Question: This is my 'logins' SQL table:
'''
id | user | time | ip
'''
Example data:
'''
id | user | time | ip
1 5 <PHONE> 80.87.208.133
'''
I have already about ~ 50 000 rows in this table, so I want to filter it out.
Instead of erasing old entries, I'd like to keep some of them. I want to:
1) keep every unique IP every user has used
2) keep the latest (max) time for every such IP
So from this dataset:
'''
id user time ip
1 1 <PHONE> 1.1.1.1
2 1 <PHONE> 1.1.1.1
3 1 <PHONE> 1.1.1.1
4 1 <PHONE> 1.1.1.2
5 1 <PHONE> 1.1.1.3
'''
I'd like to have this select/result:
'''
id user time ip
3 1 <PHONE> 1.1.1.1
4 1 <PHONE> 1.1.1.2
5 1 <PHONE> 1.1.1.3
'''
This is my current query, however I'm not sure I'm doing this right:
'''
SELECT 'id', 'user', MAX('time'), 'ip'
FROM 'logins'
GROUP BY 'user', 'ip'
'''
Because when I do this test query:
'''
SELECT 'id', 'user', FROM_UNIXTIME('time'), FROM_UNIXTIME(MAX('time')), 'ip'
FROM 'logins'
WHERE 'user' = 1
GROUP BY 'user', 'ip'
'''
The values for 'time' and 'MAX('time')' are different, yet the 'id' values are the same. How is this possible?
This is my PMA result:

So I'm wondering what does my query actually return. Does it return what I want () ?
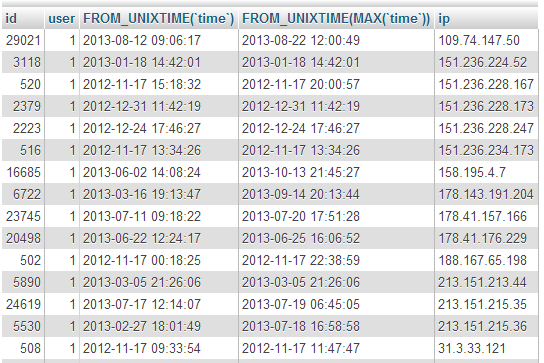
Answer: Try something like this:
'''
SELECT l.'id', x.'user', x.'maxtime', x.'ip' FROM
'logins' l,
(SELECT 'user', MAX('time') as 'maxtime', 'ip' FROM
'logins' GROUP BY 'user', 'ip') x
WHERE l.'user' = x.'user' AND l.'ip' = x.'ip' AND l.'time' = x.'maxtime';
'''
It's similar to yours, but the number of subqueries is lower.